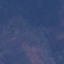
Label: HerbaceousVegetation